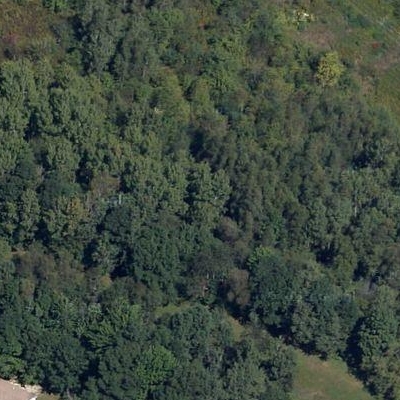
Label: Forest